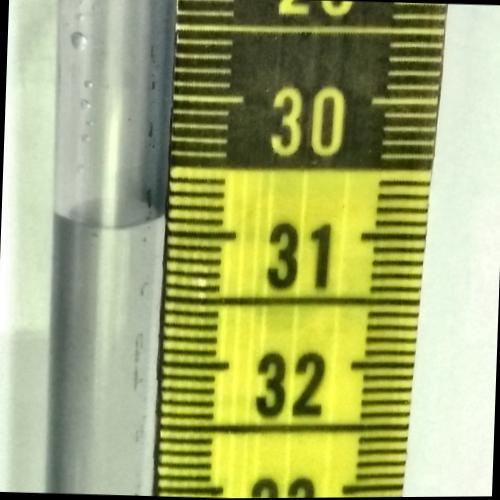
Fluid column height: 30.9 cm